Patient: sex M, age 58
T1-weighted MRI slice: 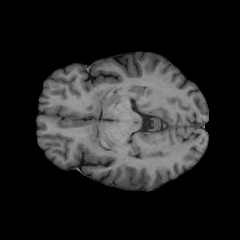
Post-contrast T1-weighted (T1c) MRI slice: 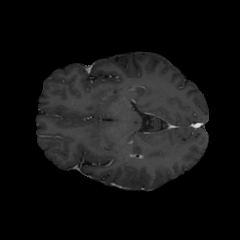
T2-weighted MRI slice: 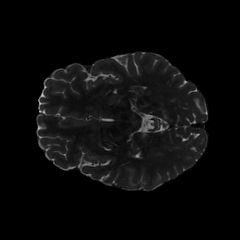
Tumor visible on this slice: no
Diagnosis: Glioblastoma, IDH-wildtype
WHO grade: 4